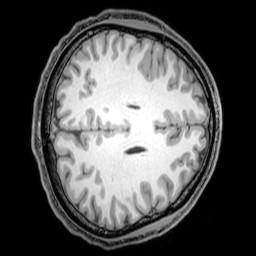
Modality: T1w
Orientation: axial
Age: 23
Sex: male
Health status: healthy
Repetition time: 0.081 s
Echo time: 0.037 s